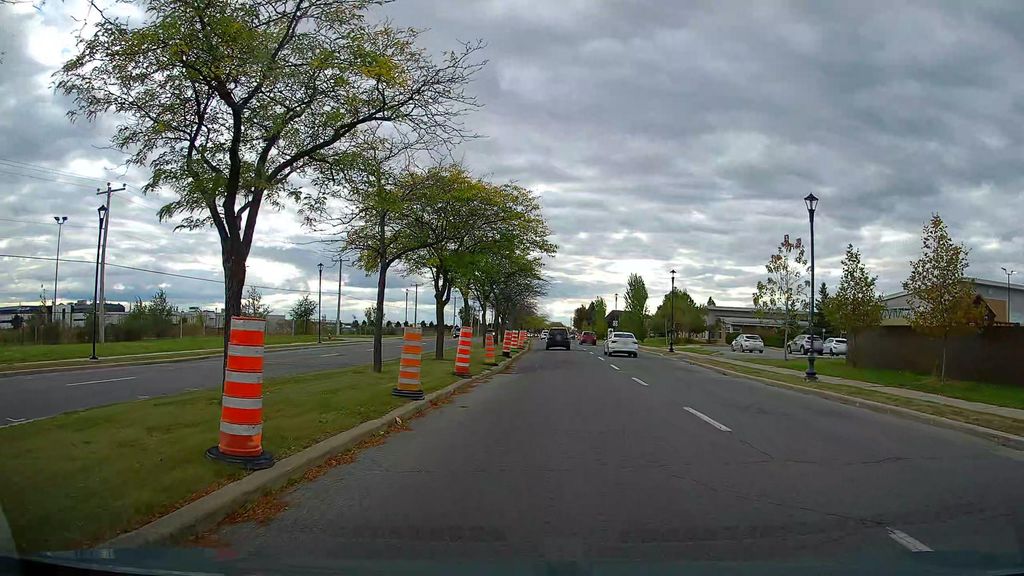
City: montreal